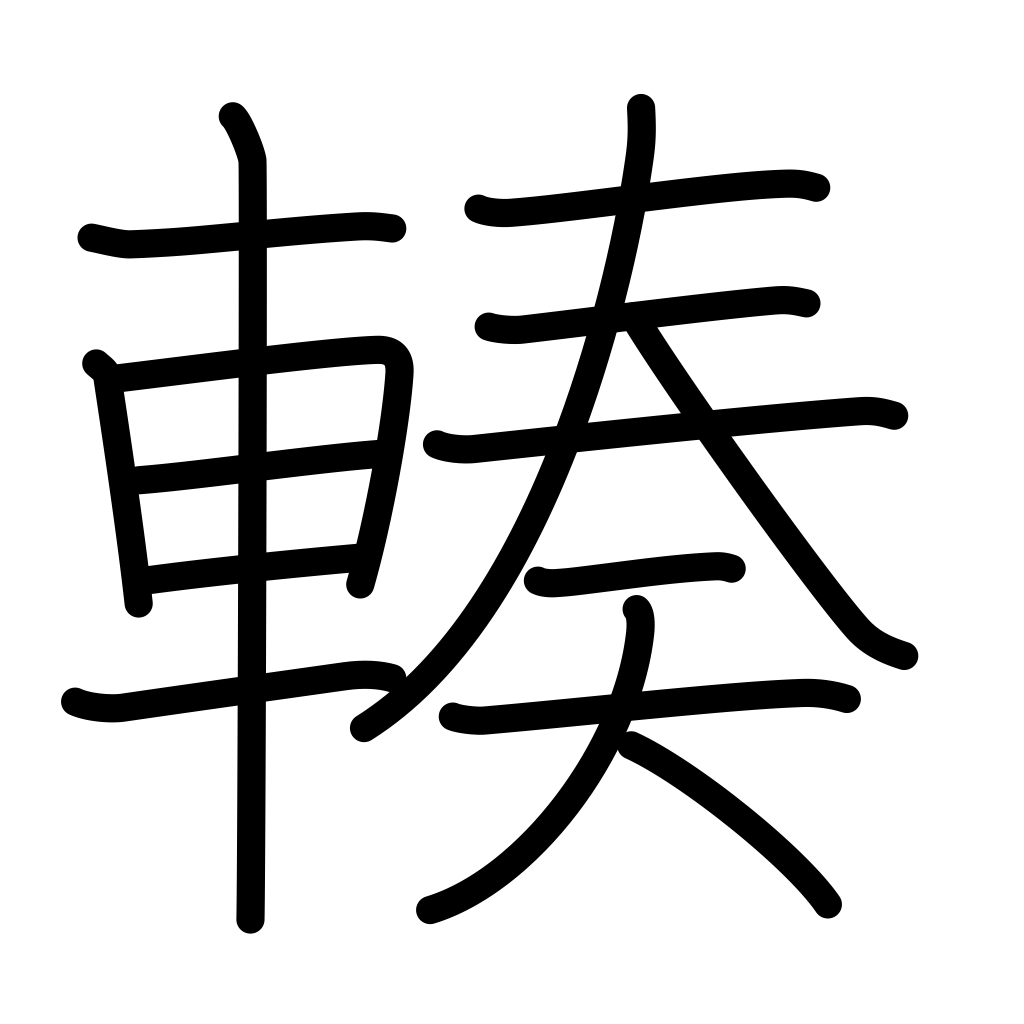
Meaning: gather